Question: So I have an SVG rectangle that has SVG text inside. The SVG Text that is being placed in the textbox includes things that come from a user's profile. This information is sent from the server and I want it to have a specific positioning like so:

So far I've managed to do this fairly easily... but the thing is sometimes people don't fill out their profiles completely (i.e. they leave our their date of birth, or location) so it ends up creating an SVG text that is blank.
'''
<g display="default">
<text x="10" y="30">Alexander the Great</text>
<text x="10" y="40"></text>
<text x="10" y="50">Greece </text>
</g>
'''
I can assume they always have their name but if the date of birth is not provided, I want it so that my textbox is smart enough that it will move Location right under the Name.
Right now I enter in specific x and y attributes to my text node which is why this is proving a little difficult. Is there a way to make it so that the positioning is more responsive? Through CSS or through SVG attributes? I am generating the SVG elements through D3.js so if I need to, I could simply set if statements to check but I kind of want to avoid this. Thanks.
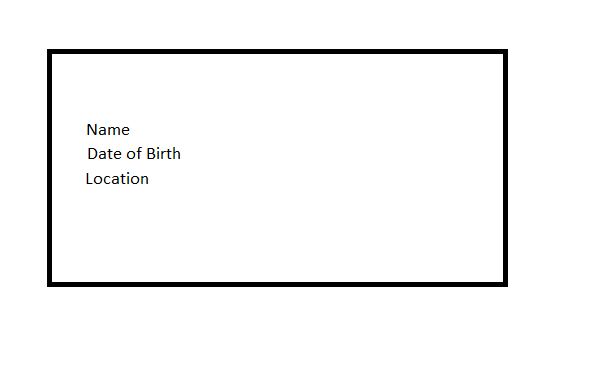
Answer: Assuming you are receiving JSON data for profile entries, you could stuff an array with non-empty entries and then generate the text nodes from the array.
'''
record = {
"name": "Alex G.",
"dob": "",
"location": "Greece"
};
// This provides and array of objects with both key names and values.
var props = d3.entries(record).filter(function(d) {
return d.value.length > 0;
}).map(function(d) {
return d.key + ": " + d.value;
});
'''
Then you can add the data to the DOM with d3:
'''
d3.select('g[display="default"]')
.data(props)
.enter().append('text')
.attr('x', 10)
.attr('y', function(d, i) {return (i+1) * 10;})
.text(function(d) { return d; });
'''
EDIT: Incorporated Adam Pearce's suggestion for a more idiomatic method of constructing the props array.